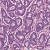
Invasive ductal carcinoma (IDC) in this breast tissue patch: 1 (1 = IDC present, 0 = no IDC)